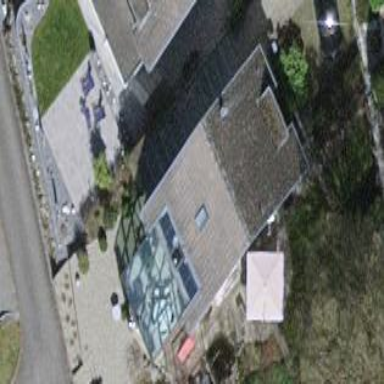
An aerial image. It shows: Building with tiled roof.